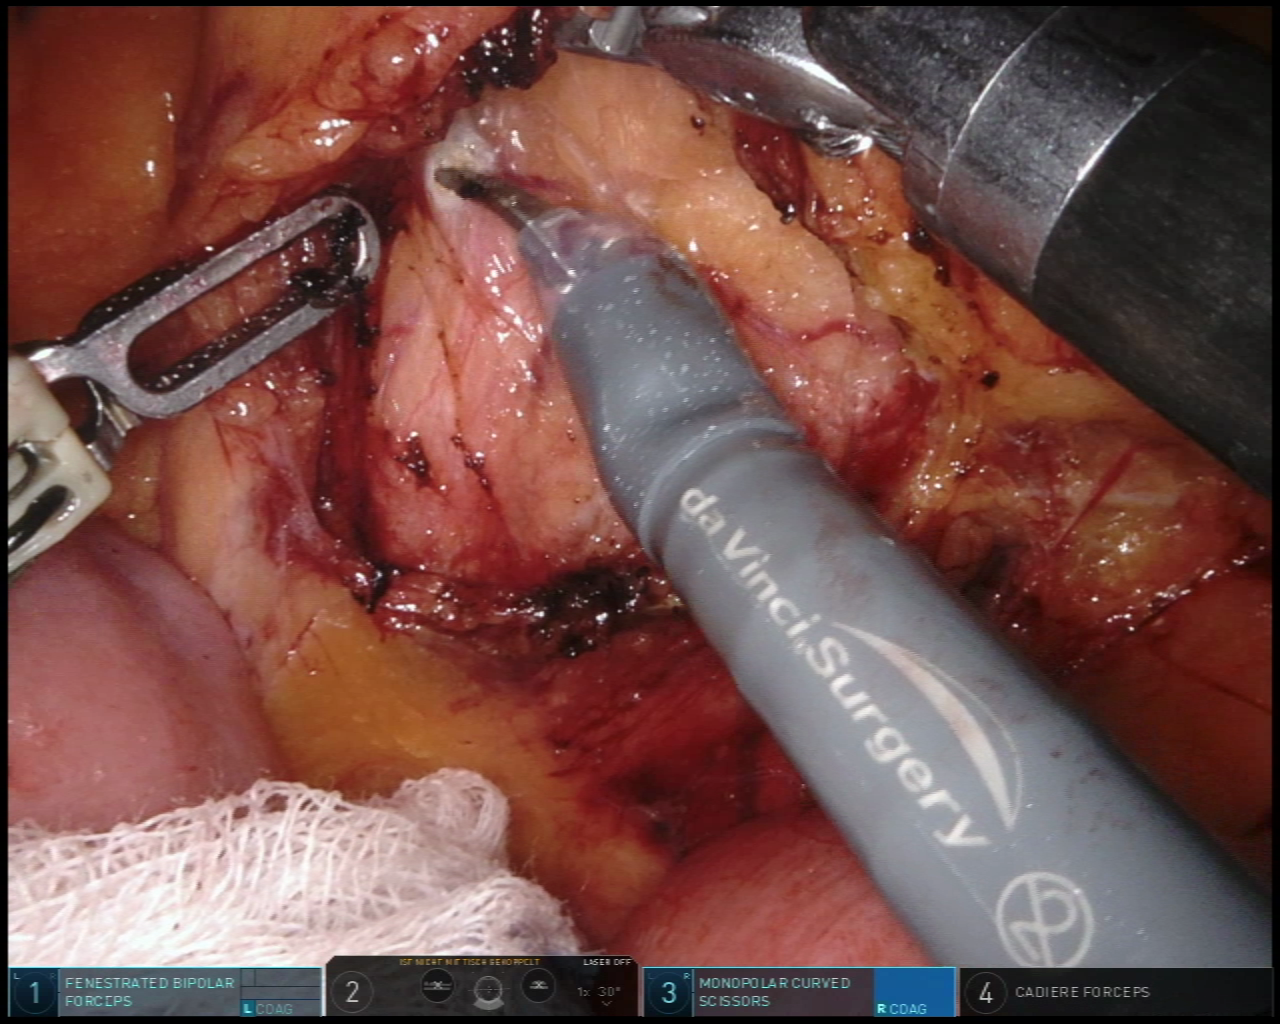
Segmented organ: small_intestine
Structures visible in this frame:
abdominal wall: no
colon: no
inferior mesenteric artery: no
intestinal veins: no
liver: no
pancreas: no
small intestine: yes
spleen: no
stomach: no
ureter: no
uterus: no
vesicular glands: no